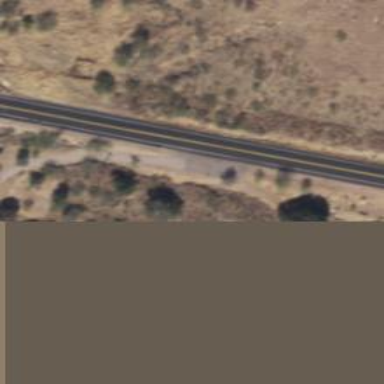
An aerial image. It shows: Asphalt road designated as trunk highway.